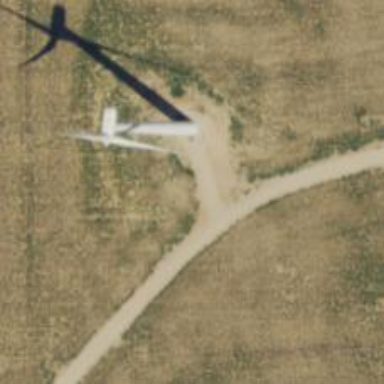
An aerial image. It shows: Wind generator using horizontal axis wind turbines.